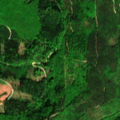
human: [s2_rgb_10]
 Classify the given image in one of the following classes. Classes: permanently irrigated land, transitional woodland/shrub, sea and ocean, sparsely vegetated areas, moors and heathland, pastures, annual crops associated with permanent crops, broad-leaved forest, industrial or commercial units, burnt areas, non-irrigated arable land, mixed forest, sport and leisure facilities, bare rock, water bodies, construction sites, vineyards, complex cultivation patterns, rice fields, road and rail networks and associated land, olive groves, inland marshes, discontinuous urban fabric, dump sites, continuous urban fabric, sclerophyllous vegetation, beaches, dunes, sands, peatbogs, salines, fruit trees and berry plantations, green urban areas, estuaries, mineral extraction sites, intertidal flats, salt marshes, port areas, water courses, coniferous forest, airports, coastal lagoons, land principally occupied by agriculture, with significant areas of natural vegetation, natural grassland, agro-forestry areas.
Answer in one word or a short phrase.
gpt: complex cultivation patterns, broad-leaved forest, coniferous forest, mixed forest